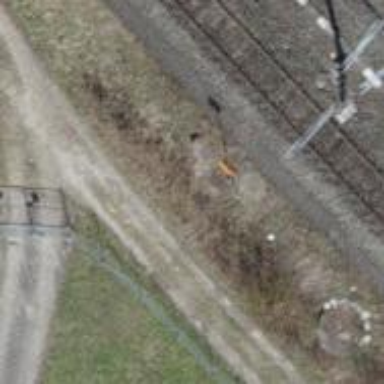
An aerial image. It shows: Pole with aerial marker and roof cover.